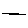
Label: line